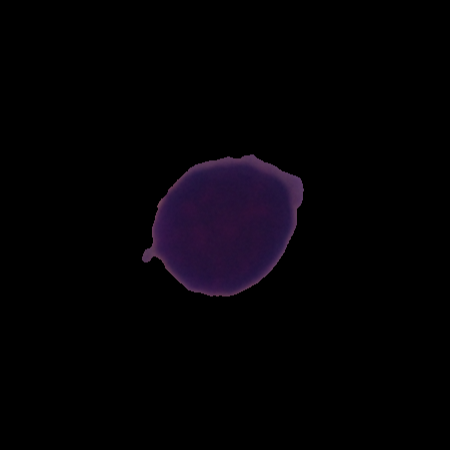
Label: healthy